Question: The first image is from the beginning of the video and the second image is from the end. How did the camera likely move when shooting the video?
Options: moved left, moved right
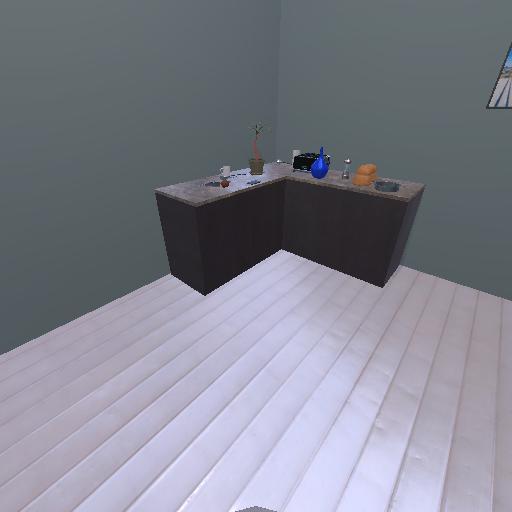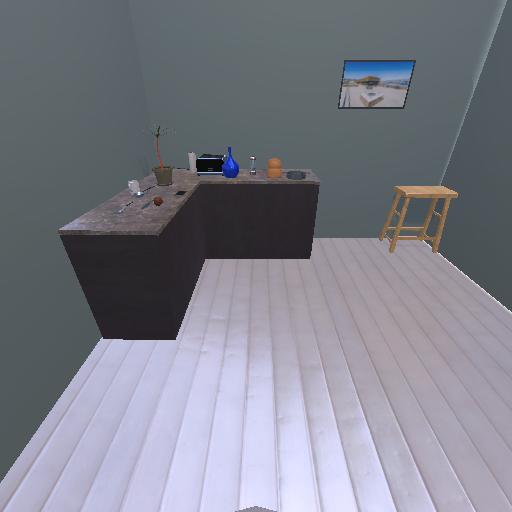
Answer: moved left